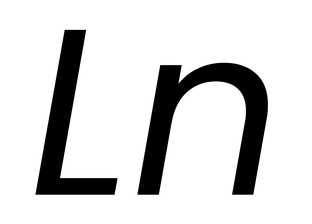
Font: Poppins-Italic